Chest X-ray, PA view. Patient: 56 years old, sex M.
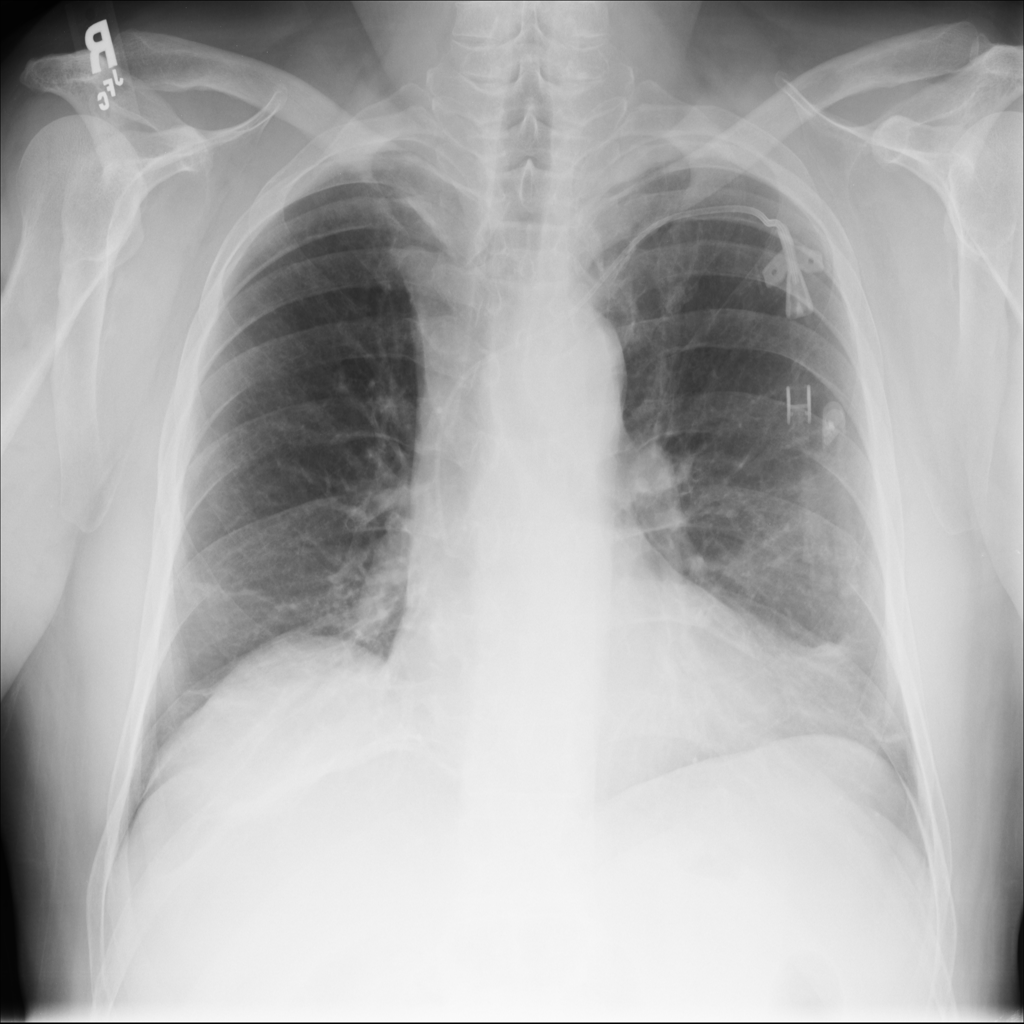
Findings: Atelectasis, Infiltration